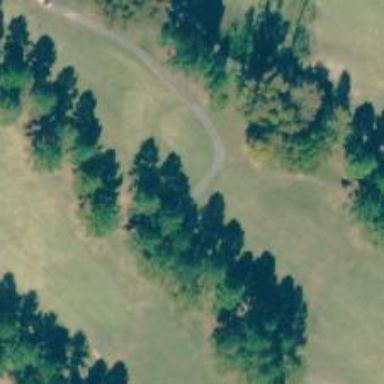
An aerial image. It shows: Path used for both walking and golf.